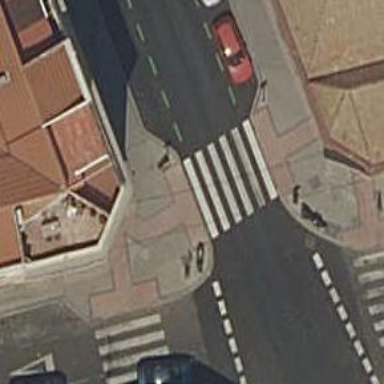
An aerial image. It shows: Uncontrolled zebra crossing on the road.